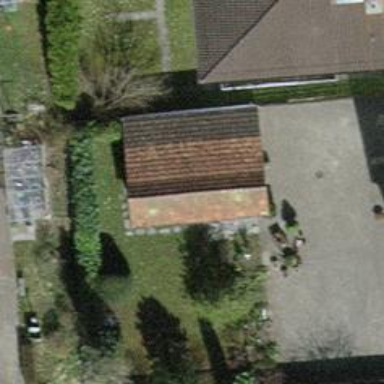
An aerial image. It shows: Building with tile roof.